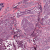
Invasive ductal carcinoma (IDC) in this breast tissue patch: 1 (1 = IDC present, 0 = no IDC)